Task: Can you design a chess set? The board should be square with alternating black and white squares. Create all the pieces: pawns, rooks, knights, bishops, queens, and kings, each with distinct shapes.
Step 1120:
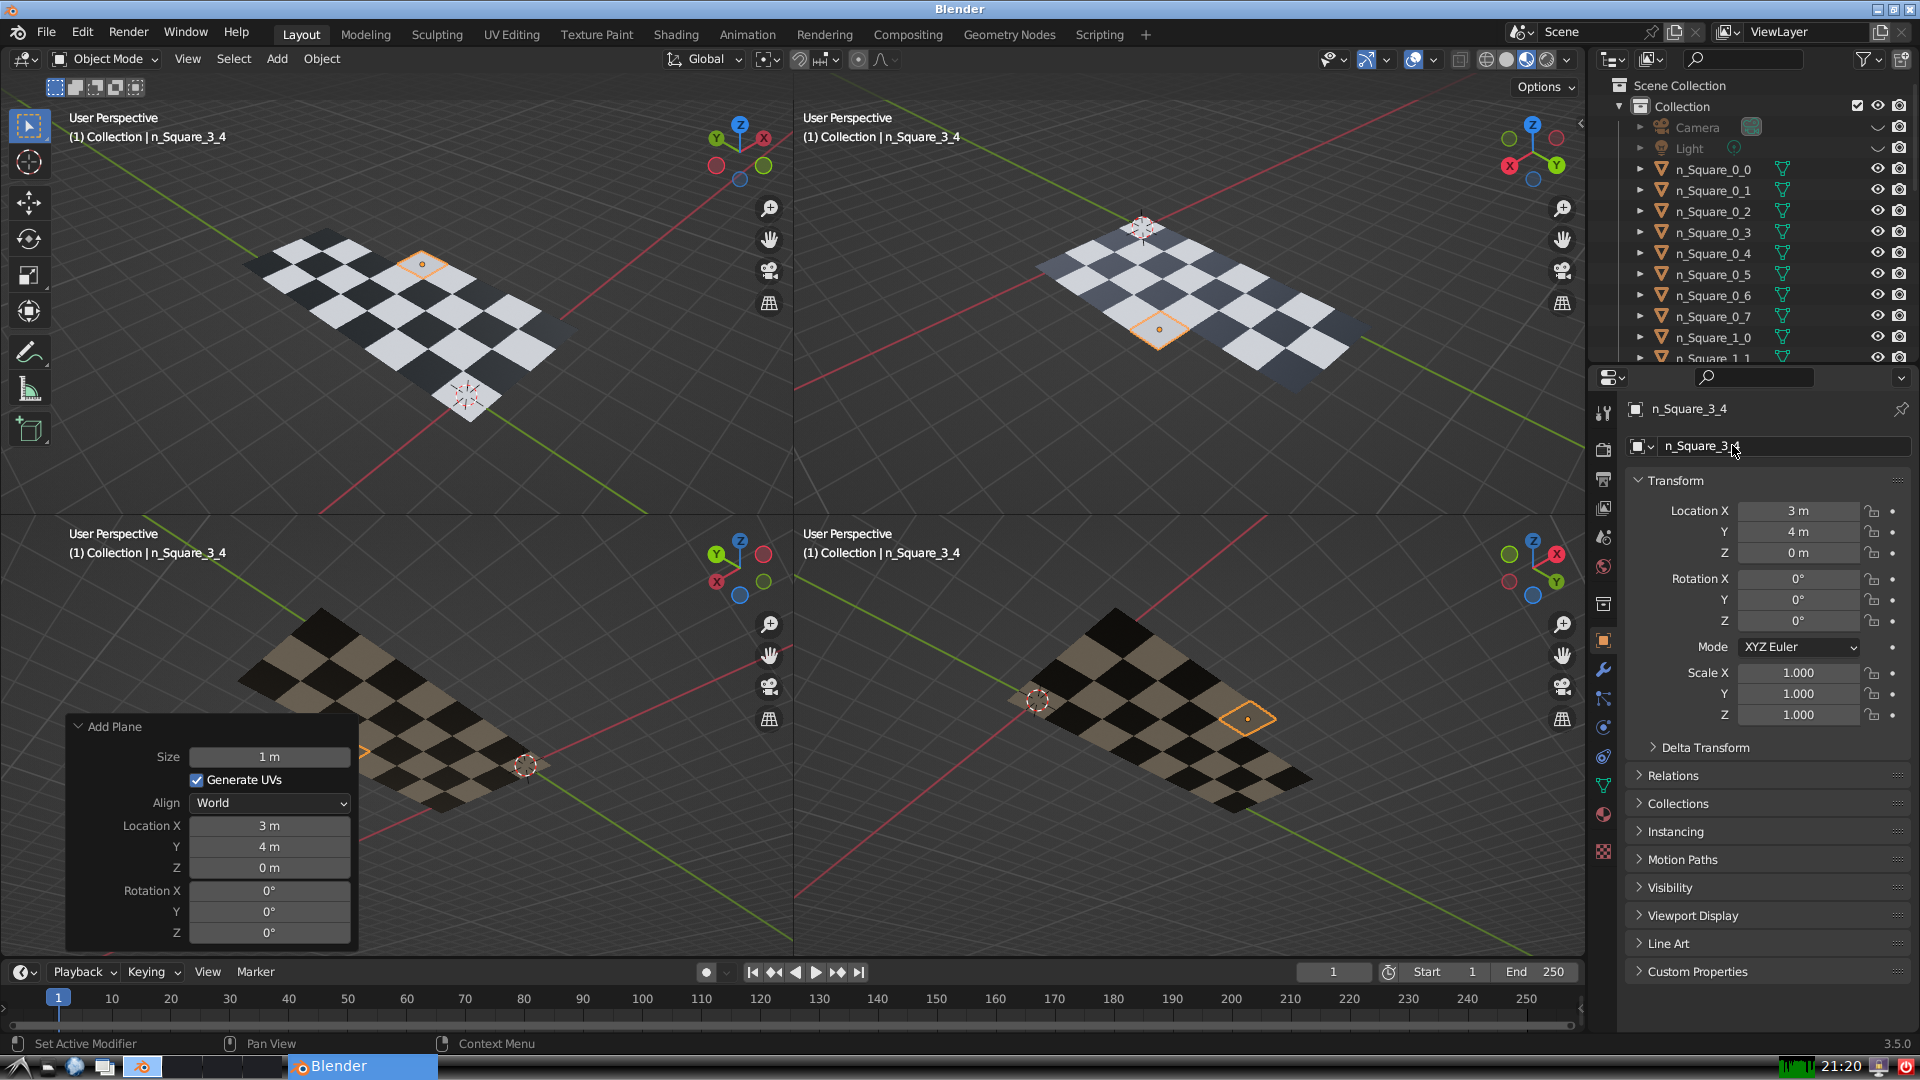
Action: {"mouse_move": [1603, 815]}